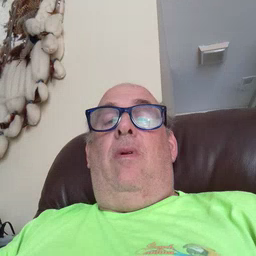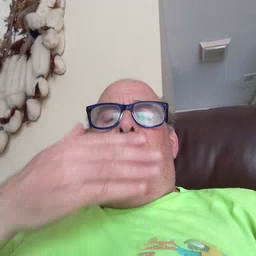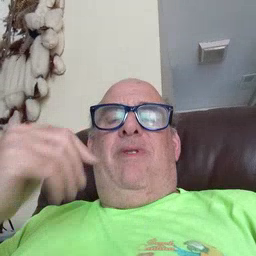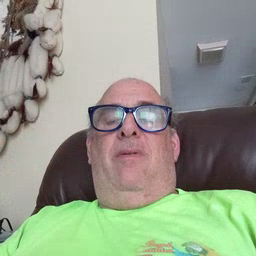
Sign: better